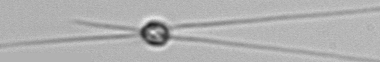
Label: Chaetoceros_danicus